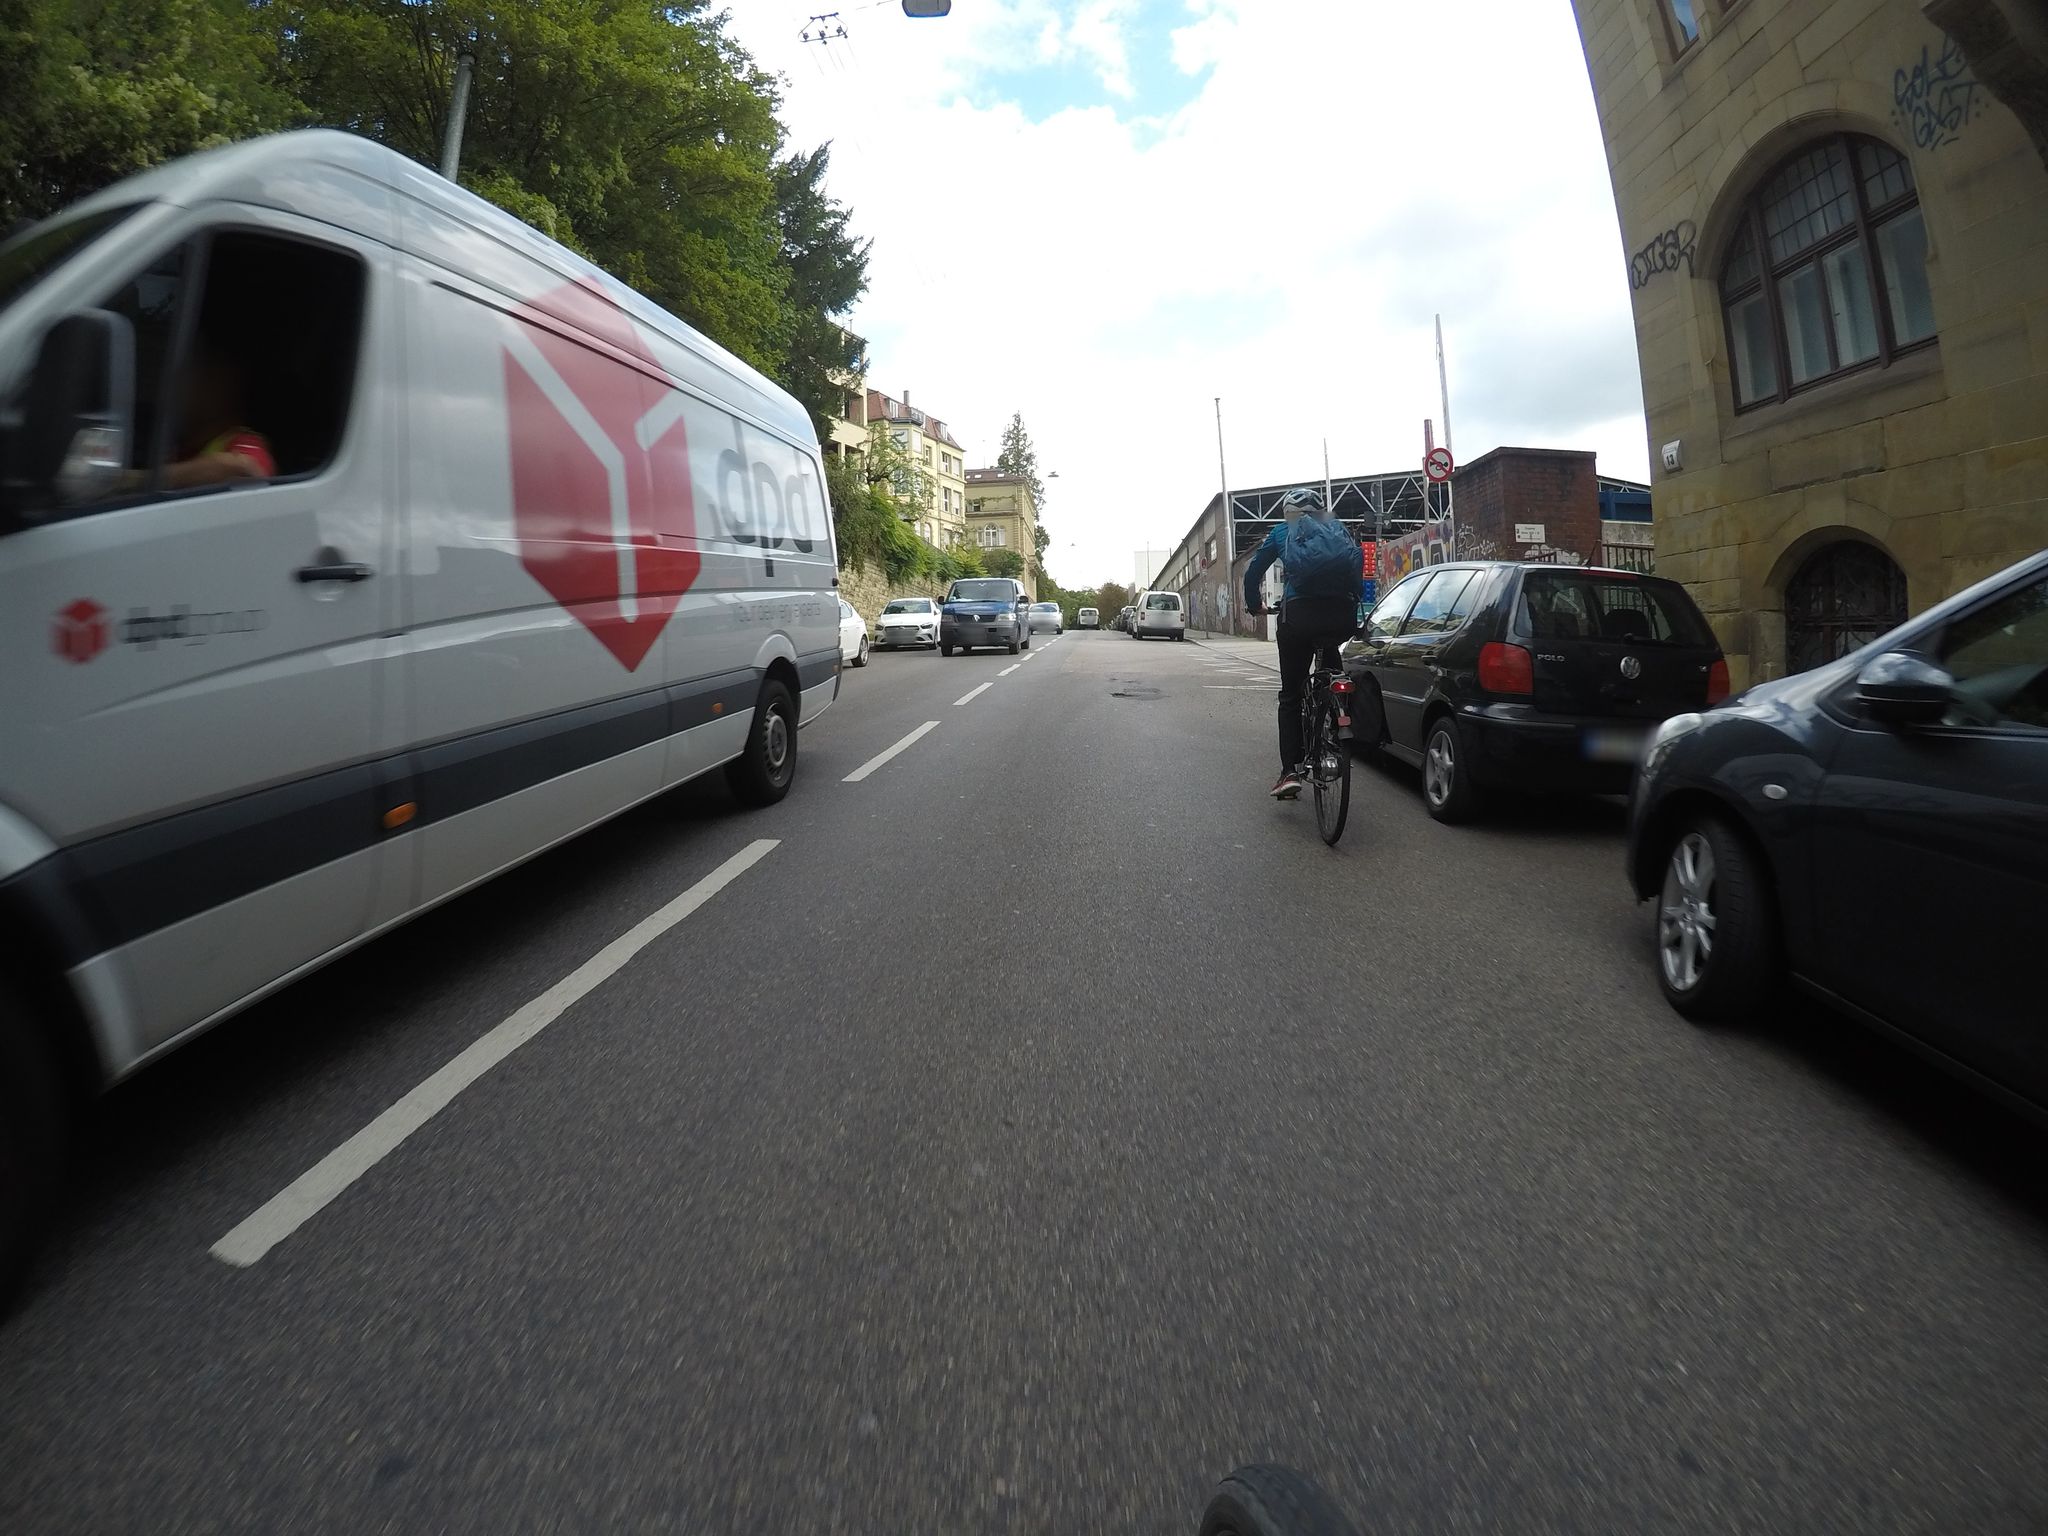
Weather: clear
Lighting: day
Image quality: good
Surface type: driving surface
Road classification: tertiary
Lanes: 2
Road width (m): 9.8
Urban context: urban centre
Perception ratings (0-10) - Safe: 3.63, Lively: 8.76, Beautiful: 8.58, Boring: 4.07, Depressing: 2, Wealthy: 7.67